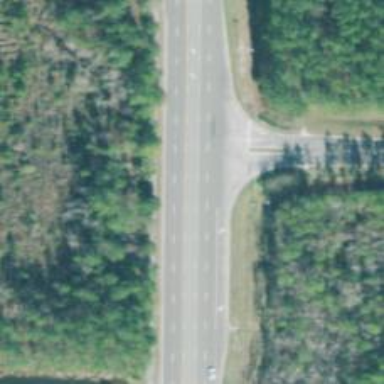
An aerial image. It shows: Trunk highway with asphalt surface and sidewalk on the left.